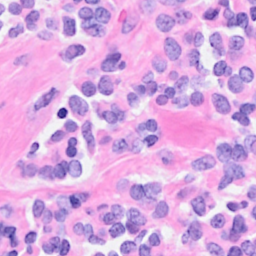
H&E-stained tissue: Breast